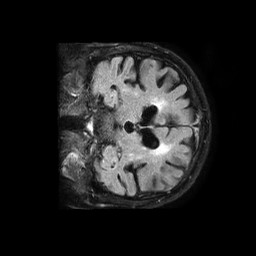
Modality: FLAIR
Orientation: coronal
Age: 77
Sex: male
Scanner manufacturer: philips
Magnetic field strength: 1.5 T
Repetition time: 6 s
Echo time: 0.1 s